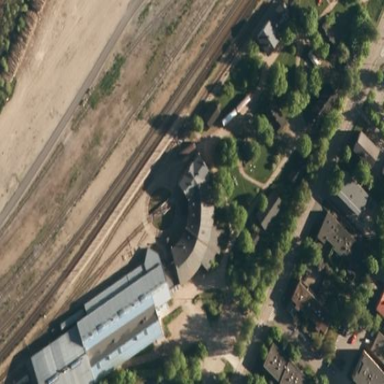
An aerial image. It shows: Museum focused on the railway industry.